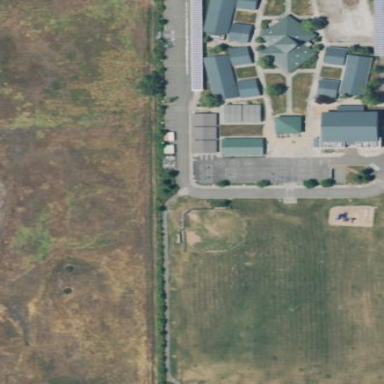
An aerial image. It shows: School.